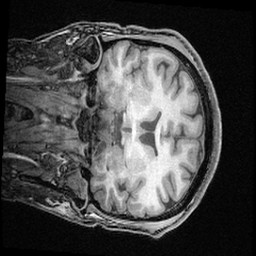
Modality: T1w
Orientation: coronal
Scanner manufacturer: ge
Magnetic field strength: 3 T
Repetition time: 0.008572 s
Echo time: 0.003384 s